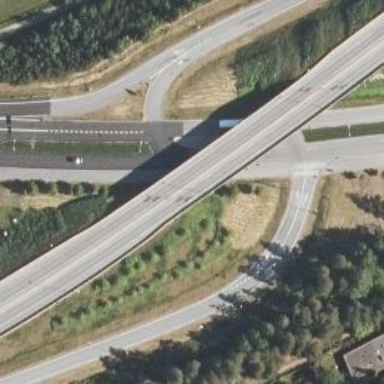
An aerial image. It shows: Trunk link highway.